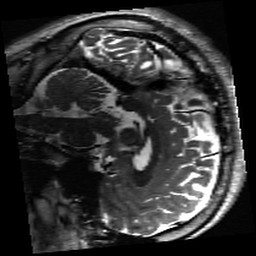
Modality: inplaneT2
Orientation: sagittal